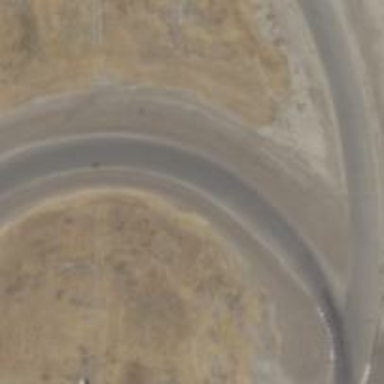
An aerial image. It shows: Motor sport raceway with asphalt surface.